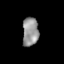
Tissue: skin
Cell type: Epithelial cells
Senescence score: 0.2875
Nuclear area (px): 453
Mean DAPI intensity: 147.389